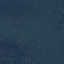
Land use / land cover class: Forest